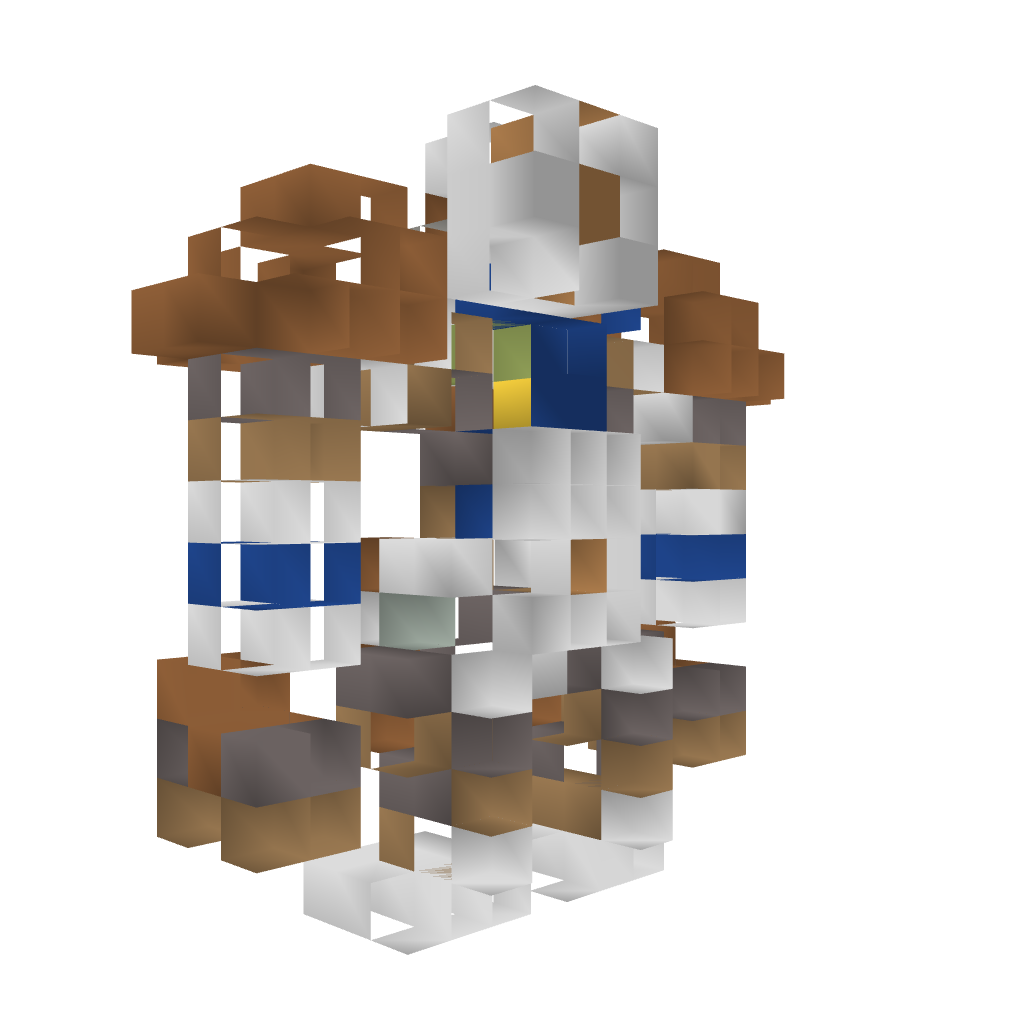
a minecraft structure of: Mech_1